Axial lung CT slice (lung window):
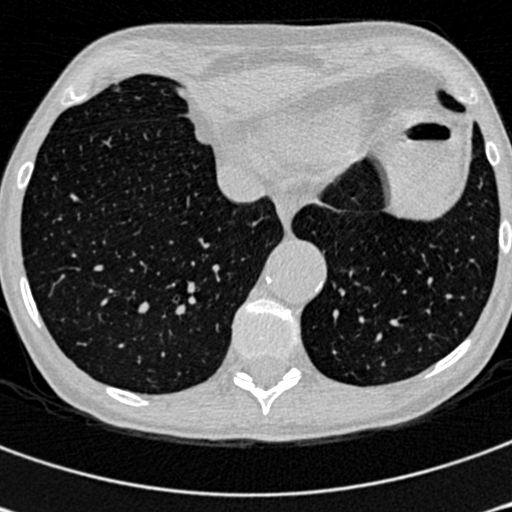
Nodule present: no